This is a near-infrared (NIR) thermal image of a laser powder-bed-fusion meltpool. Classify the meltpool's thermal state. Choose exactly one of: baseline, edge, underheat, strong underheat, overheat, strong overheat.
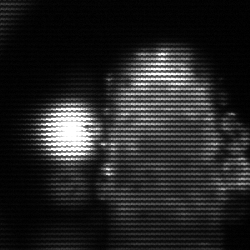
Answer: strong underheat